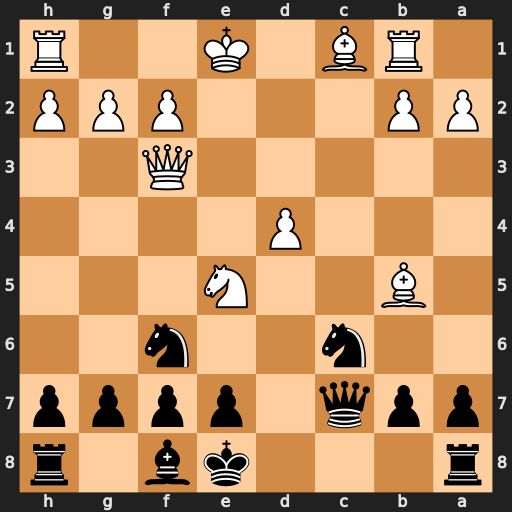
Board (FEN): r3kb1r/ppq1pppp/2n2n2/1B2N3/3P4/5Q2/PP3PPP/1RB1K2R
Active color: b
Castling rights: Kkq
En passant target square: -
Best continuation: Qa5+ b4 Qxb5